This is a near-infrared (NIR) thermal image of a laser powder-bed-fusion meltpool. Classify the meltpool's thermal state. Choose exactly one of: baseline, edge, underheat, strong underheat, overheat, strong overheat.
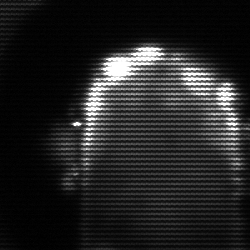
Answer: baseline